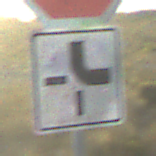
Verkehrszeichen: VerlaufVorfahrtsstrasse4
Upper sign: Stop
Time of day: SunriseSunset
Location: Outdoor (Nature)
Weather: PartlyCloudy
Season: NotSpecified
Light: Natural